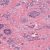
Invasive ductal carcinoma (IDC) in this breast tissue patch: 1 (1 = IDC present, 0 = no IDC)